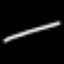
Label: line